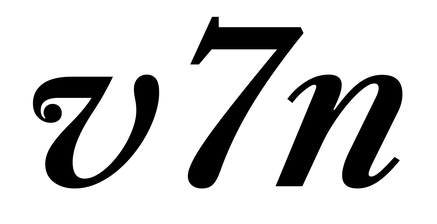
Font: LibreCaslonText-Italic_SemiBold_Italic